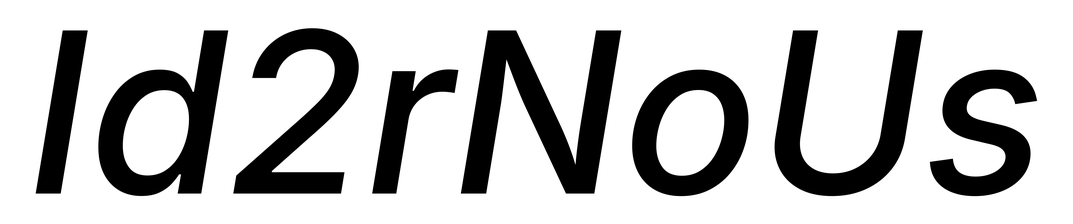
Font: Inter-Italic_Medium_Italic